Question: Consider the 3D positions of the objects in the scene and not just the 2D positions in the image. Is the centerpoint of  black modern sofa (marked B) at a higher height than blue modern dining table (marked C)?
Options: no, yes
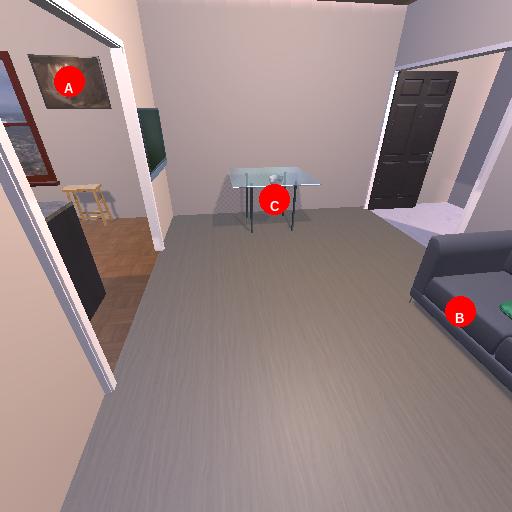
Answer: no